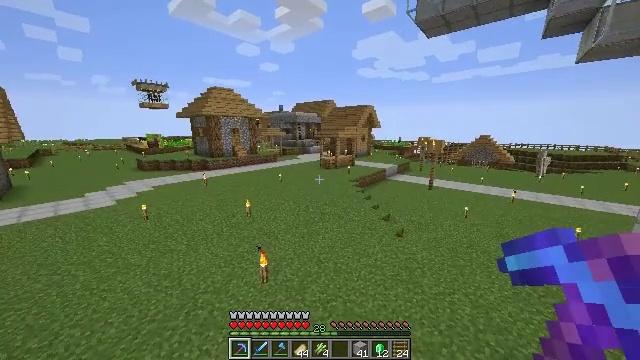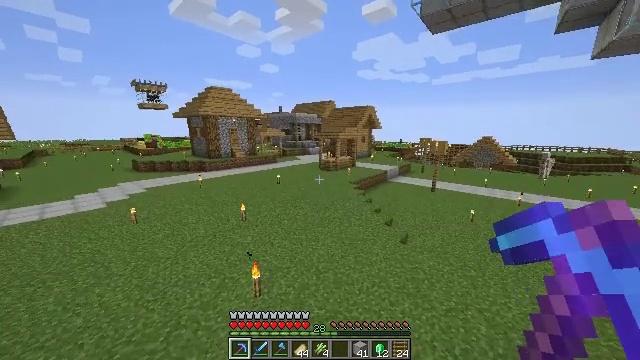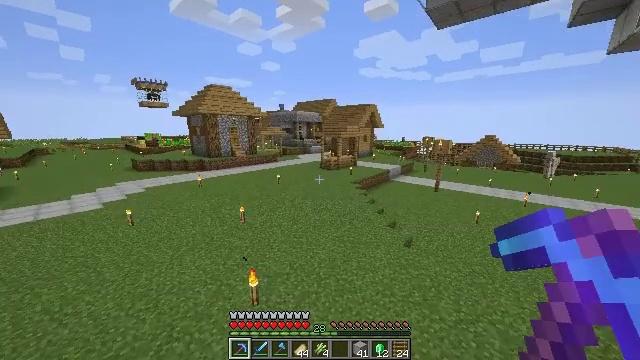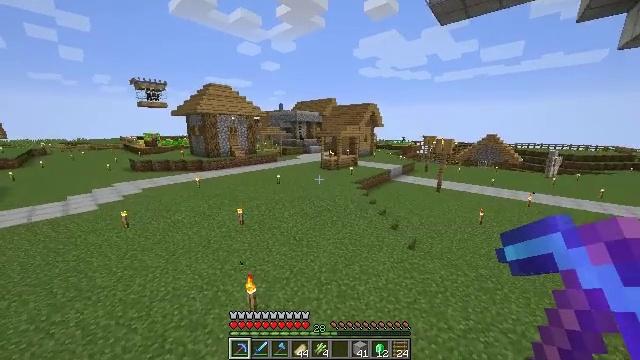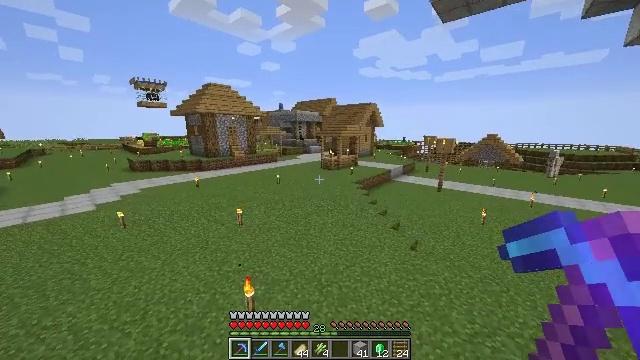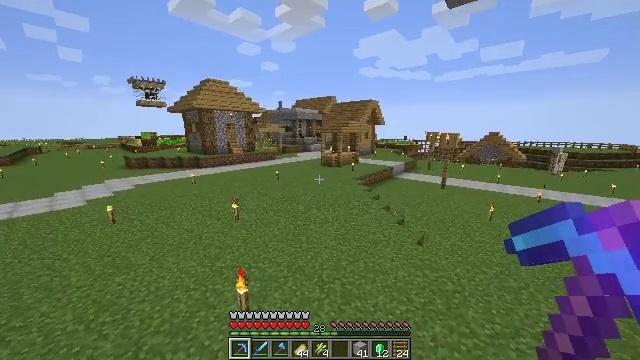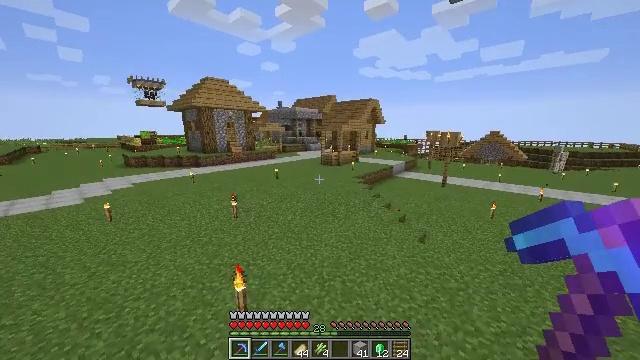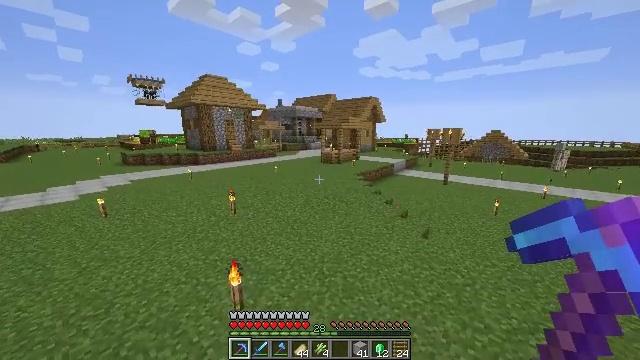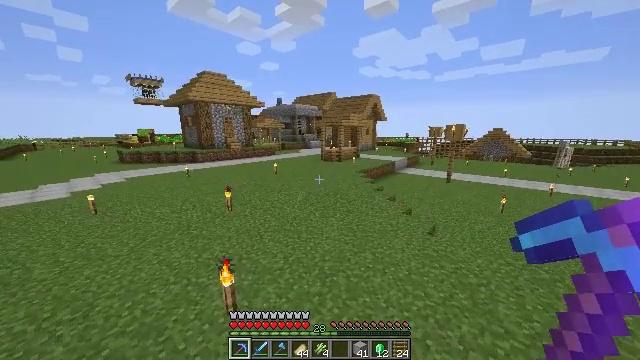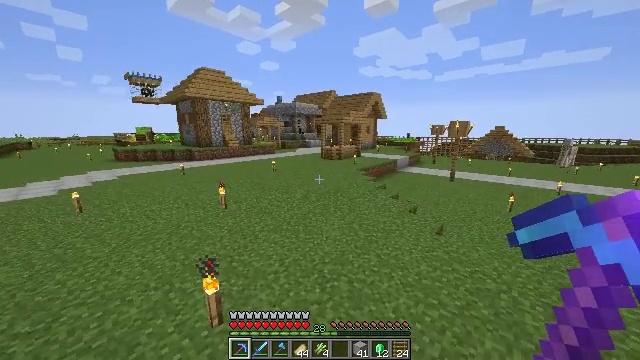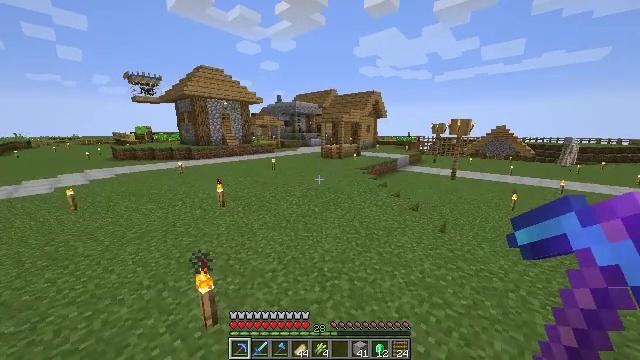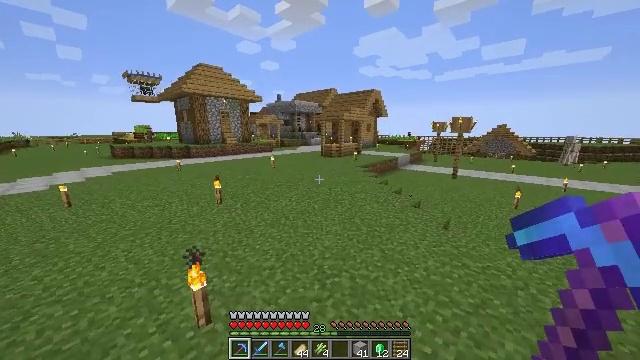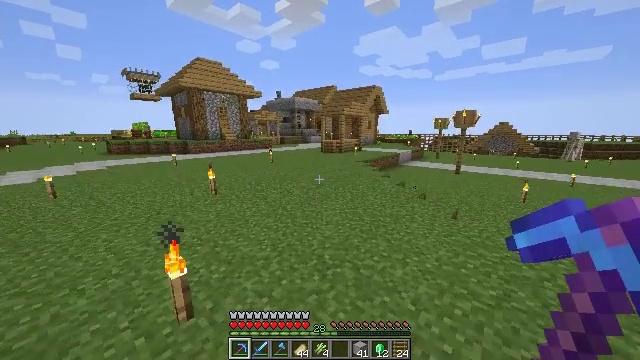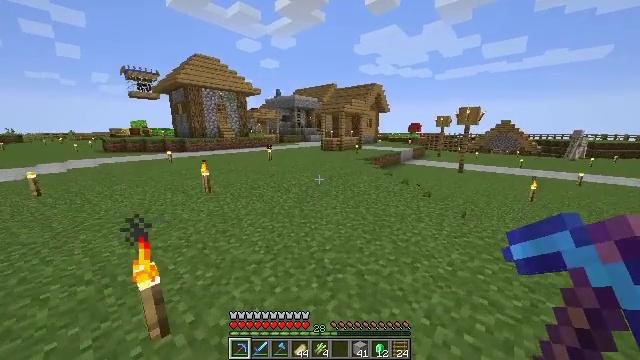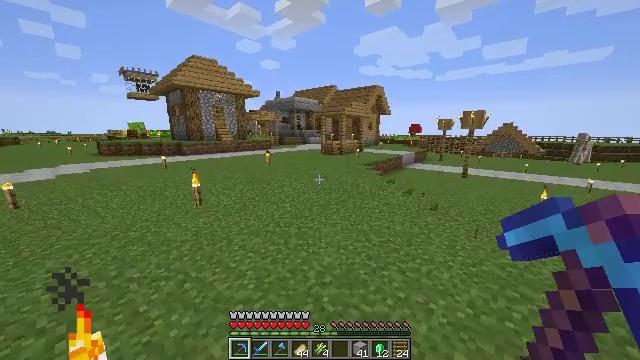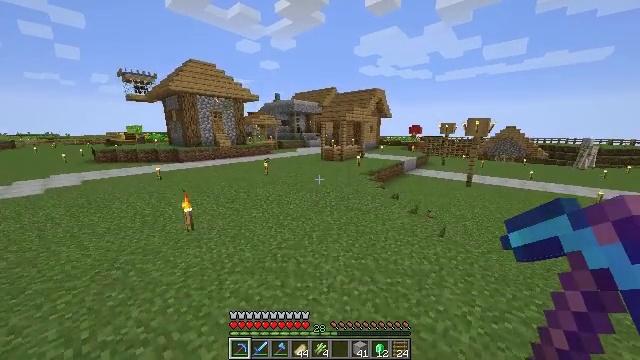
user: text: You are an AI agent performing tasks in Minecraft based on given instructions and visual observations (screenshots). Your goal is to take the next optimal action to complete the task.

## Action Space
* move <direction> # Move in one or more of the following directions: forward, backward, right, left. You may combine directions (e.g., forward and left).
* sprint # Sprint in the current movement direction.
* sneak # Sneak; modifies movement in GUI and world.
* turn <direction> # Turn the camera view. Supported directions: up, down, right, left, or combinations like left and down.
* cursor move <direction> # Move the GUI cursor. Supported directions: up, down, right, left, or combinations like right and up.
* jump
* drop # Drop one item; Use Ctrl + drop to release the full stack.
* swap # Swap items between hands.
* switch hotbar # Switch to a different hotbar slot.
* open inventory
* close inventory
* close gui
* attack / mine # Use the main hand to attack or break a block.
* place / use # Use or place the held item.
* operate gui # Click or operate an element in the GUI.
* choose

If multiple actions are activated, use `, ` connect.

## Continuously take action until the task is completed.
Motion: motion action
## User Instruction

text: Harvest sugar cane from the plant.
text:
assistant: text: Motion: move forward
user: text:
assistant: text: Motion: move forward
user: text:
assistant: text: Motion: move forward
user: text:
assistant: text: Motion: move forward
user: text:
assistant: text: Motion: move forward
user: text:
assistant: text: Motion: move forward, sprint
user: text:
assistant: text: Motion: move forward, sprint
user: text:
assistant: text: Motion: move forward, sprint
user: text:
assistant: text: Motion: move forward, sprint
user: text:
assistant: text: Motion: move forward, sprint
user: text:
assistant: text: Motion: move forward
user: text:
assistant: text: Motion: move forward
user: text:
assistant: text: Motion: move forward
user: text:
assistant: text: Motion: move forward, jump
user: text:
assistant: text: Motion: move forward, jump
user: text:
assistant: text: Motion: move forward, jump
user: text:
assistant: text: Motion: move forward, jump
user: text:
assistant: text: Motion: move forward, jump
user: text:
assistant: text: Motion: move forward, jump
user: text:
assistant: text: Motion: move forward, jump
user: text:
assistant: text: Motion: move forward, jump
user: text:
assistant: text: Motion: move forward, jump
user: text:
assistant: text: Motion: move forward, sprint, jump
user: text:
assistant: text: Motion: move forward, sprint, jump
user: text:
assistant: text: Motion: move forward, sprint, jump
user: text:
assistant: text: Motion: move forward, sprint, jump
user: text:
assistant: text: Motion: move forward, sprint, jump
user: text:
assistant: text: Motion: move forward, jump
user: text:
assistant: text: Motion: move forward, jump
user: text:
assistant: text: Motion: move forward, jump